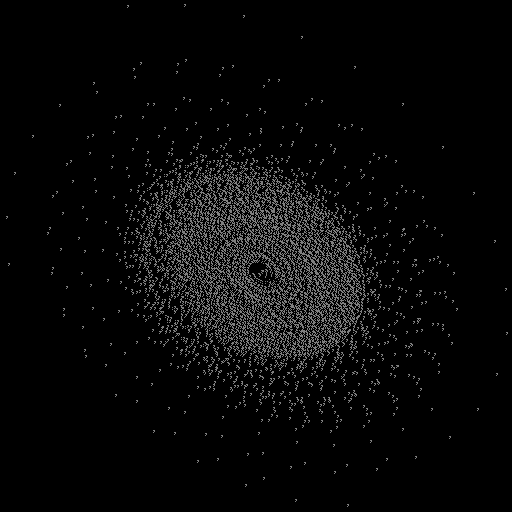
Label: ammonite